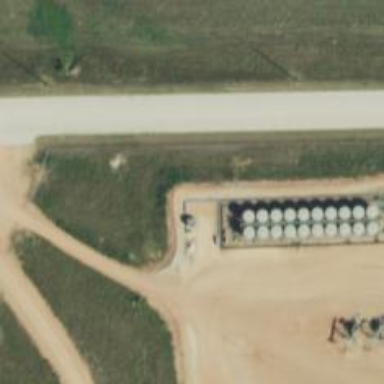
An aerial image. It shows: Storage tank with man-made structure.